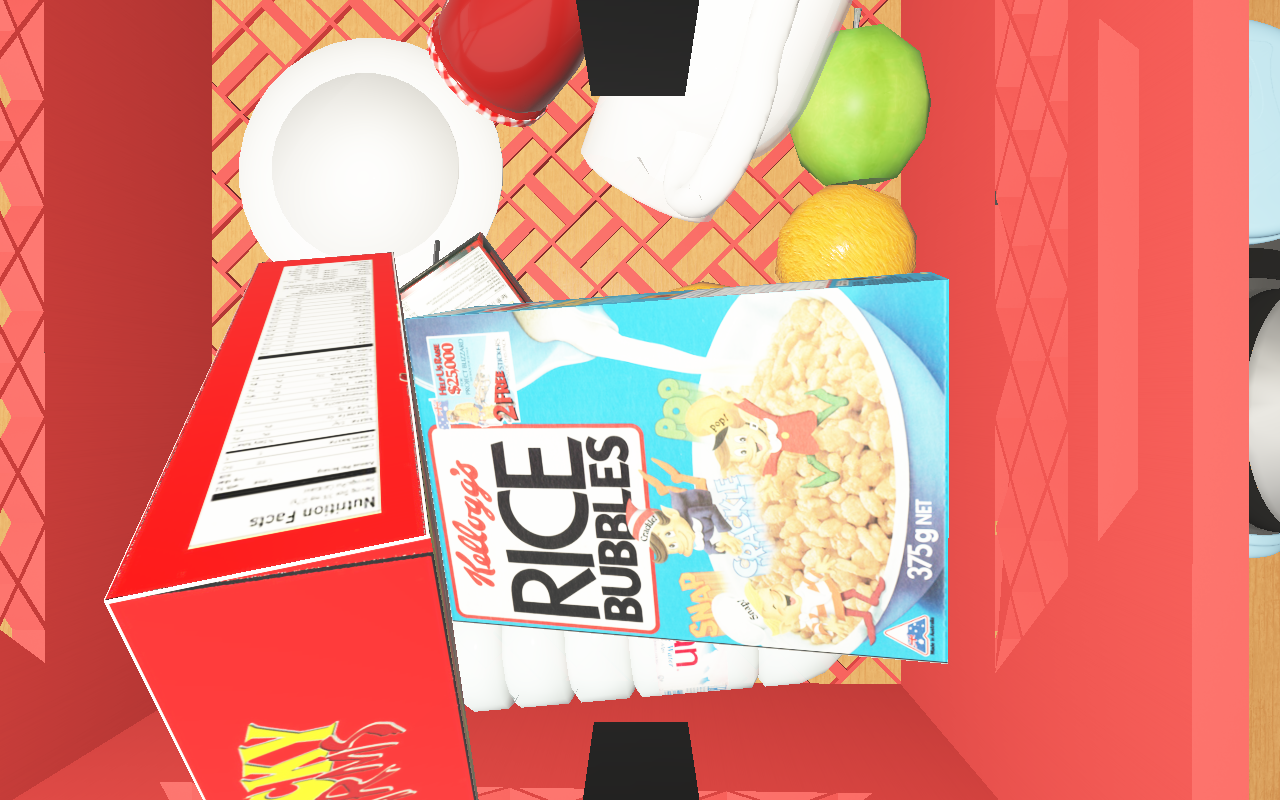
Objects in the scene:
carafe
water bottle
apple
apple
orange
orange
plate
jam jar
cereal box
biscuit box